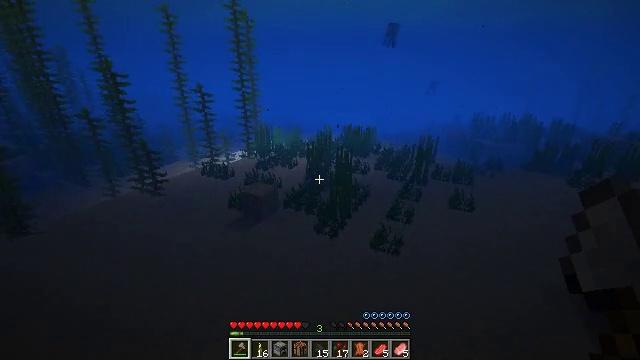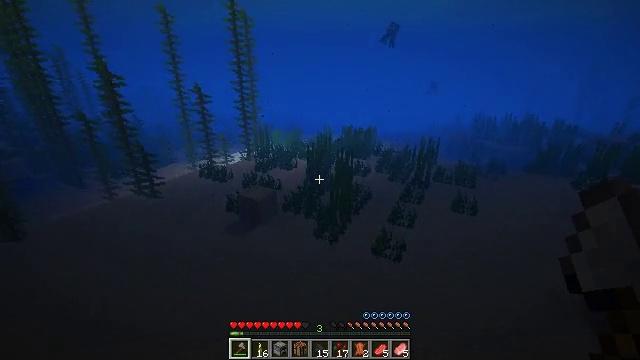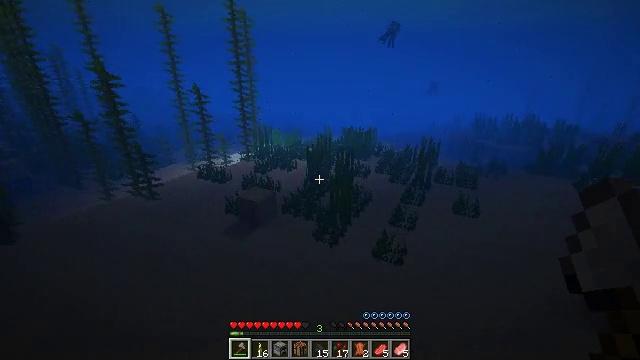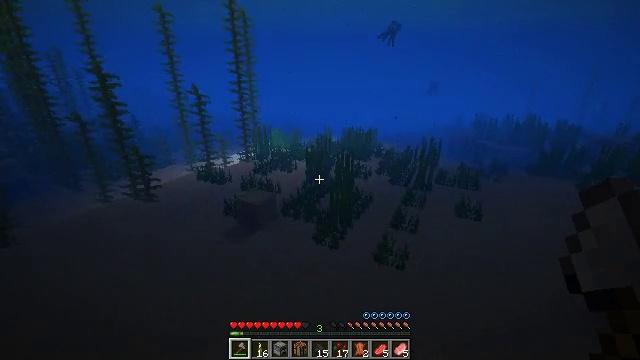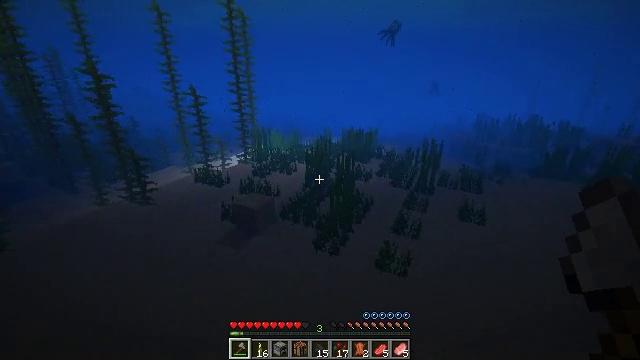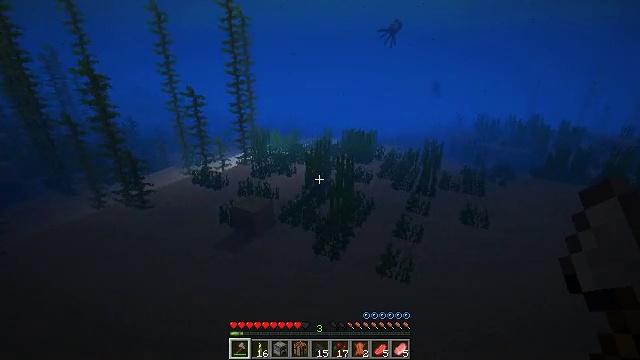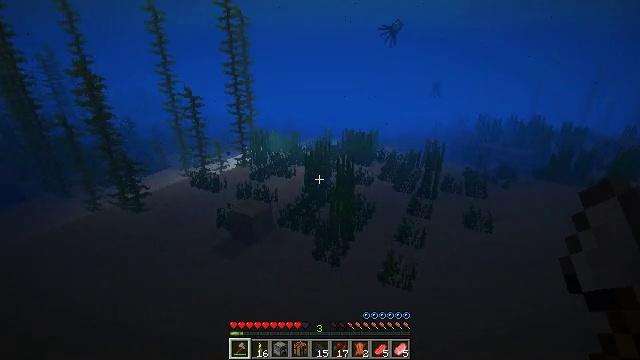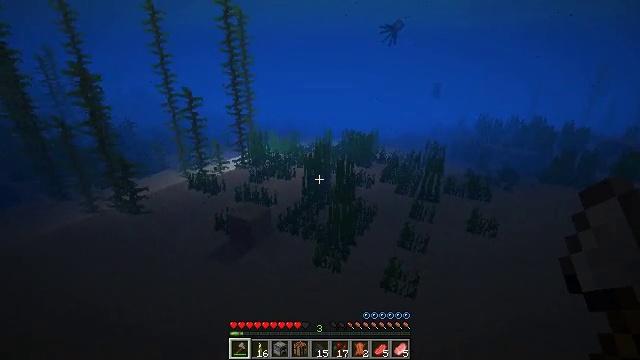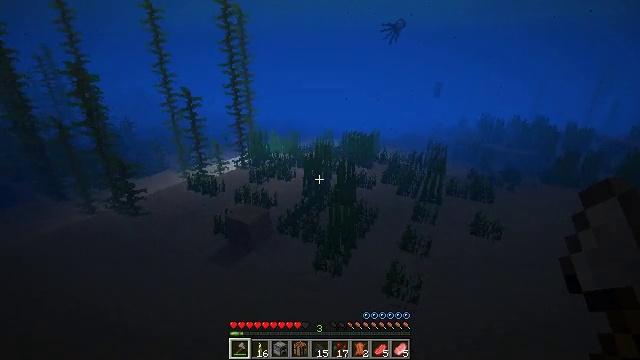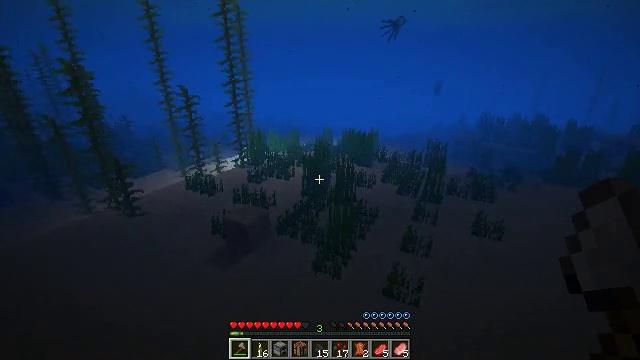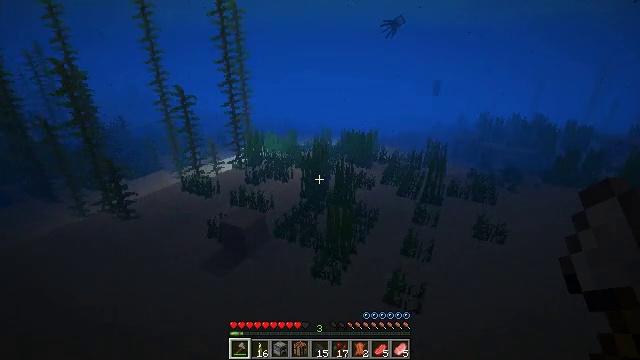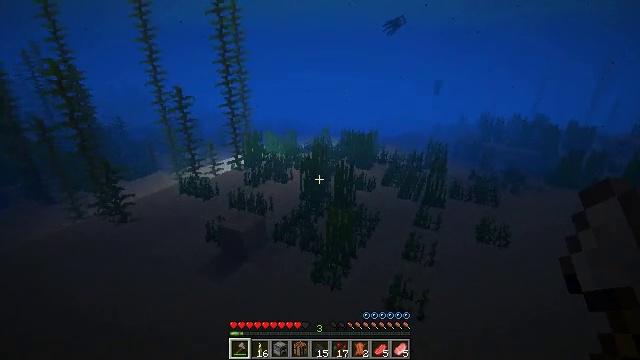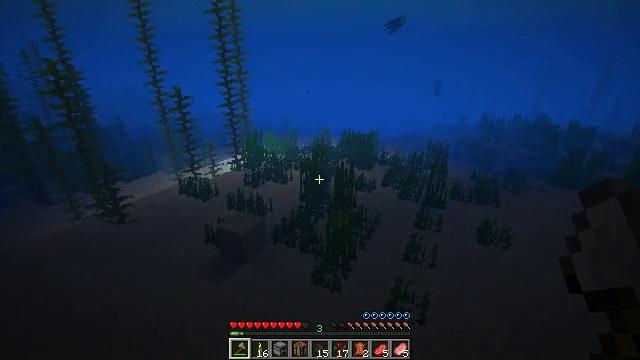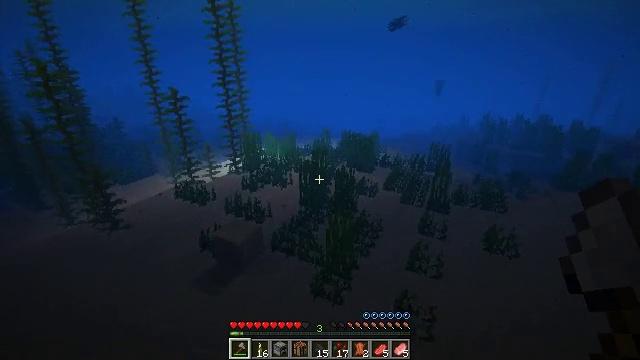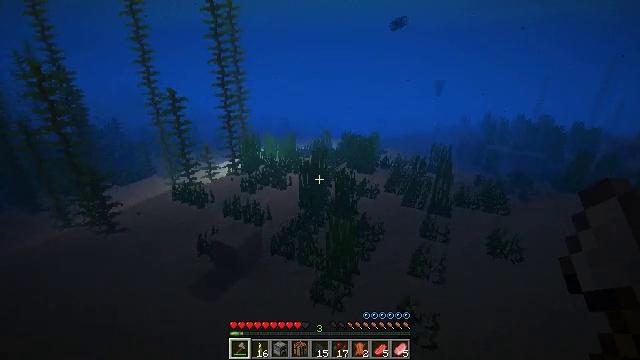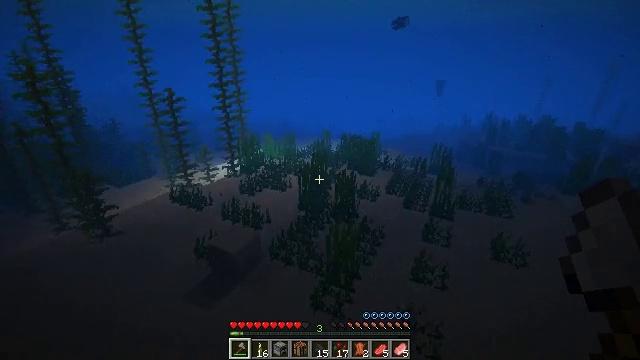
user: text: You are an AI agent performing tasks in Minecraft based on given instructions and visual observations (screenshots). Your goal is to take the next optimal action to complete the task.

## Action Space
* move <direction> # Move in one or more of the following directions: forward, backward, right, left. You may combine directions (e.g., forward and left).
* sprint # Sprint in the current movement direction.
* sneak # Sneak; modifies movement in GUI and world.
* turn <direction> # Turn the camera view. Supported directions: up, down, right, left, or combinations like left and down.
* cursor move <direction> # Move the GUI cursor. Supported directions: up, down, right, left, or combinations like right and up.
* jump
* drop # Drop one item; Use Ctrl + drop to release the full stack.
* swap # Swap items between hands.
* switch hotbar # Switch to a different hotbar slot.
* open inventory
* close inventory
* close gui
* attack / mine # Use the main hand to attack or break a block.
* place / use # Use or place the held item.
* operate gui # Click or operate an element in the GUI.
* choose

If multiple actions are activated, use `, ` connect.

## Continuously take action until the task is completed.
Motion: motion action
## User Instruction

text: Harvest kelp plant in the water.
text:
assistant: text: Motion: move forward, sprint, jump
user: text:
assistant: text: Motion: move forward, sprint, jump
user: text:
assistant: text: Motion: move forward, sprint, jump
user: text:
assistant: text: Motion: move forward, sprint, jump
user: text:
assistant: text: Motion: move forward, sprint, jump
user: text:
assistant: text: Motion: move forward, sprint, jump
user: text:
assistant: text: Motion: move forward, sprint, jump
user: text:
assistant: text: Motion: move forward, sprint, jump
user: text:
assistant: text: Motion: move forward, sprint, jump
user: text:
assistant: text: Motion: move forward, sprint, jump
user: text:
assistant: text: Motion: move forward, sprint, jump
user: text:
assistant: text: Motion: move forward, sprint, jump
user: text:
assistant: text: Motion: move forward, sprint, jump
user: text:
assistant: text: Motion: move forward, sprint, jump
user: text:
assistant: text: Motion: move forward, sprint, jump
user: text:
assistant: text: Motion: move forward, sprint, jump
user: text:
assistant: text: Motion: move forward, sprint, jump
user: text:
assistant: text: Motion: move forward, sprint, jump
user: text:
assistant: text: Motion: move forward, sprint, jump
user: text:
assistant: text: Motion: move forward, sprint, jump
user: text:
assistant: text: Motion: move forward, sprint, jump
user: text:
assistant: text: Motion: move forward, sprint, jump
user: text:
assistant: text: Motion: move forward, sprint, jump
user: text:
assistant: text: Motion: move forward, sprint, jump
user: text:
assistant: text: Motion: move forward, sprint, jump
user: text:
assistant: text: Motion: move forward, sprint, jump
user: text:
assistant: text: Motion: move forward, sprint, jump
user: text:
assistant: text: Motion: move forward, sprint, turn left, jump
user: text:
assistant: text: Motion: move forward, sprint, turn left, jump
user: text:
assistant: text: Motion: move forward, sprint, turn left, jump